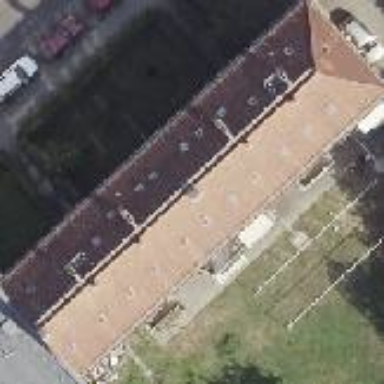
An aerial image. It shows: Hipped-roof building with apartments.